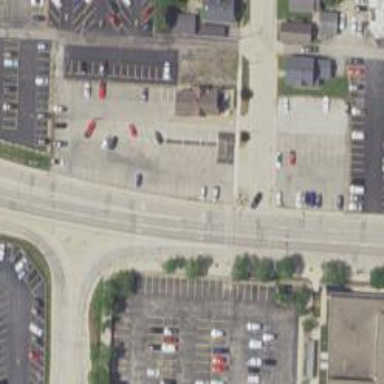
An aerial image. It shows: Footway with asphalt surface and marked with lines for crossing.